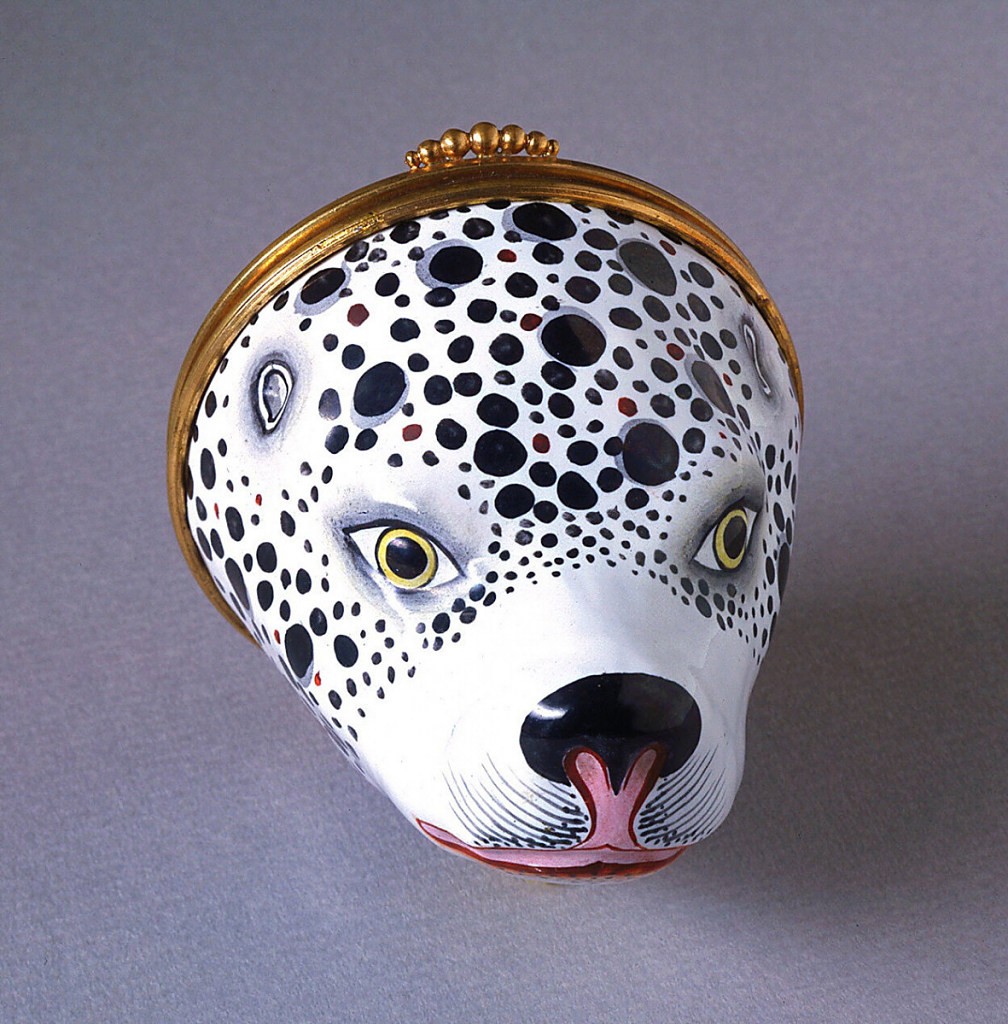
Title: Box
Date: ca. 1850
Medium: Enamel on copper, gilt copper (mounts)
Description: In shape of a Dalmation dog's head with hinged circular cover, thumb-lift of row of graduated beads. Cover slightly domed. Head is painted in naturalistic colors, spotted black on white ground, yellow eyes. Cover coarsely painted with standing Dalmation on paved terrace, trees beyond, surrounded by violet scrolls. Interior is white.